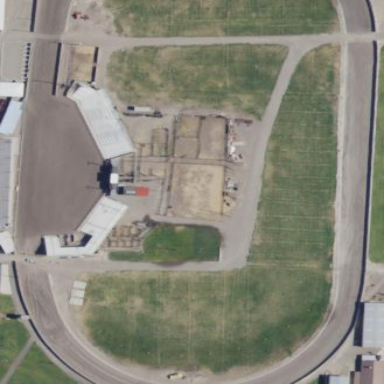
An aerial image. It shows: Track in leisure land.